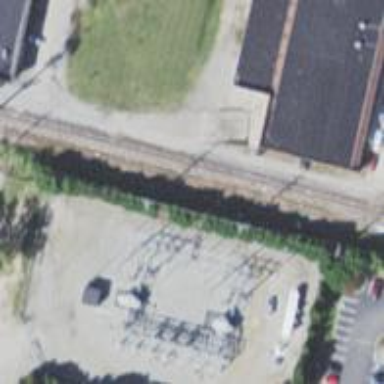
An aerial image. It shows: Power pole.